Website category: auto
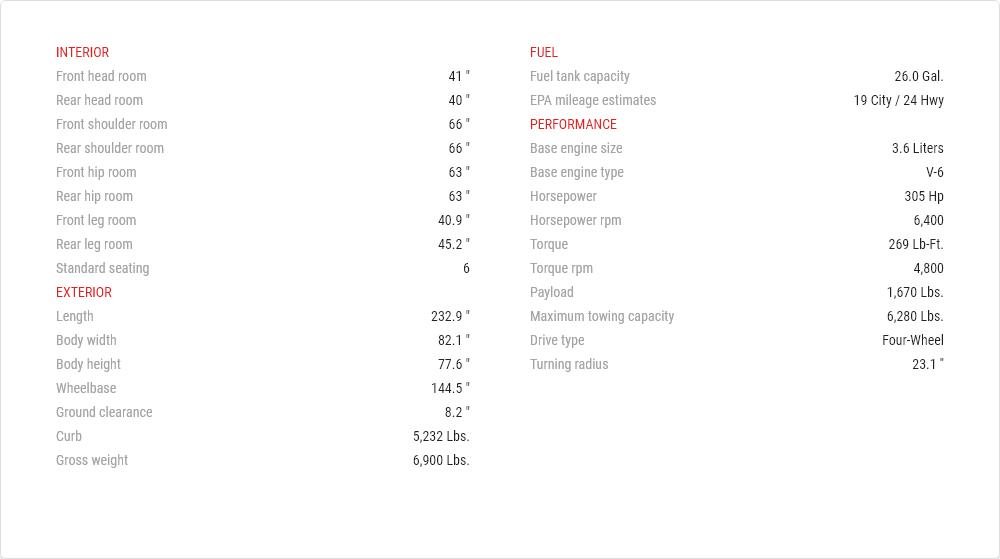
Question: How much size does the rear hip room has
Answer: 63 "

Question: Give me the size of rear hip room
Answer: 63 "

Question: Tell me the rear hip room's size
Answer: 63 "

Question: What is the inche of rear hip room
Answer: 63 "

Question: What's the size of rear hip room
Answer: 63 "

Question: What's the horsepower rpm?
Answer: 6,400

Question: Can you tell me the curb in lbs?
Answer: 5,232 lbs.

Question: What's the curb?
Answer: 5,232 lbs.

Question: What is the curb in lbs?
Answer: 5,232 lbs.

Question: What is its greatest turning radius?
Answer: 23.1 ''

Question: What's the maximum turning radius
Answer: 23.1 ''

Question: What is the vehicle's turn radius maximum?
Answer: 23.1 ''

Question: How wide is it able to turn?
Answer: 23.1 ''

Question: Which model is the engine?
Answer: V-6

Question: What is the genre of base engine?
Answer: V-6

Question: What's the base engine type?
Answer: V-6

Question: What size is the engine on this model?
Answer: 3.6 liters

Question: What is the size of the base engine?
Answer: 3.6 liters

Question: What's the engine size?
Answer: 3.6 liters

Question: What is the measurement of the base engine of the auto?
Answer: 3.6 liters

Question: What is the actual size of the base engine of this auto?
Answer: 3.6 liters

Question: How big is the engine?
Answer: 3.6 liters

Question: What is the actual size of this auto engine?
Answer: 3.6 liters

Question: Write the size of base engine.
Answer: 3.6 liters

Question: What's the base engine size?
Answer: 3.6 liters

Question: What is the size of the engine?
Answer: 3.6 liters

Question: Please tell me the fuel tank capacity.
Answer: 26.0 gal.

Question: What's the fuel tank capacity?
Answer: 26.0 gal.

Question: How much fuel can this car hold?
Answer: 26.0 gal.

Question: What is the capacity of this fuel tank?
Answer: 26.0 gal.

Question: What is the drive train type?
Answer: four-wheel

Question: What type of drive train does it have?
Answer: four-wheel

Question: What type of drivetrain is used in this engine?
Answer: four-wheel

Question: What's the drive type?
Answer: four-wheel

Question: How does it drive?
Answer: four-wheel

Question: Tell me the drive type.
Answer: four-wheel

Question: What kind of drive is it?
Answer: four-wheel

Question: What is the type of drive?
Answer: four-wheel

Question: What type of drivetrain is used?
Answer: four-wheel

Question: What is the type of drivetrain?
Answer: four-wheel

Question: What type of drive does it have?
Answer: four-wheel

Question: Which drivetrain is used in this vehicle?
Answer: four-wheel

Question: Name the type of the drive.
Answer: four-wheel

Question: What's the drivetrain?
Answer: four-wheel

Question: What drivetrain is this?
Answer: four-wheel

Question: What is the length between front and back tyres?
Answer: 144.5 "

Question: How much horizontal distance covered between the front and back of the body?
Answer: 144.5 "

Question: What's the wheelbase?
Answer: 144.5 "

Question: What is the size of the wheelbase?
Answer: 144.5 "

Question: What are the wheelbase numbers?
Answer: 144.5 "

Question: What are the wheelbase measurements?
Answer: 144.5 "

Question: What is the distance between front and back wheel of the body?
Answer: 144.5 "

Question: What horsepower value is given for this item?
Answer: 305 hp

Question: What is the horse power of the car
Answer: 305 hp

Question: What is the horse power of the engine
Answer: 305 hp

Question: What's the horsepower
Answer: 305 hp

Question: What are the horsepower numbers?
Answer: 305 hp

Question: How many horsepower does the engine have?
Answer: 305 hp

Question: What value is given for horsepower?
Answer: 305 hp

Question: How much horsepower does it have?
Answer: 305 hp

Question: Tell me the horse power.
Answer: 305 hp

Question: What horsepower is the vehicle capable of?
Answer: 305 hp

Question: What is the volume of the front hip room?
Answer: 63 "